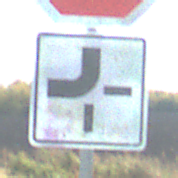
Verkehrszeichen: VerlaufVorfahrtsstrasse2
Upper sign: Stop
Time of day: MorningAfternoon
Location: Outdoor (Nature)
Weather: Clear
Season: Autumn
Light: Natural